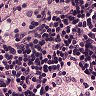
Metastatic tissue present: no